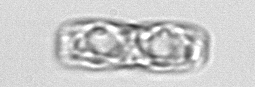
Label: pennate_morphotype1